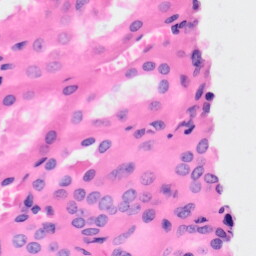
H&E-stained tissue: Kidney